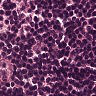
Metastatic tissue present: no